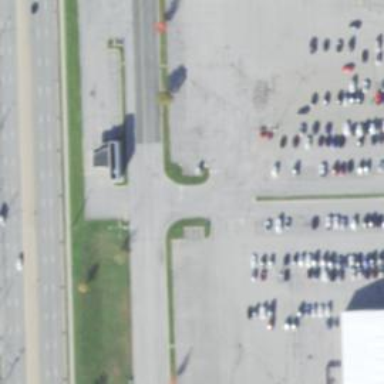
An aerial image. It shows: Asphalt road designated for service vehicles.